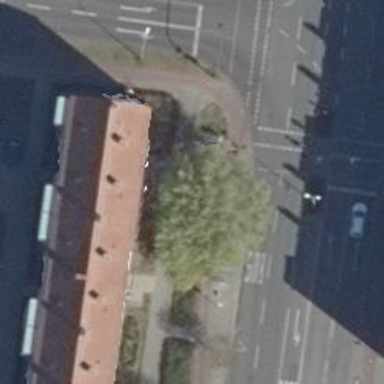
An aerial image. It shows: Cycleway.